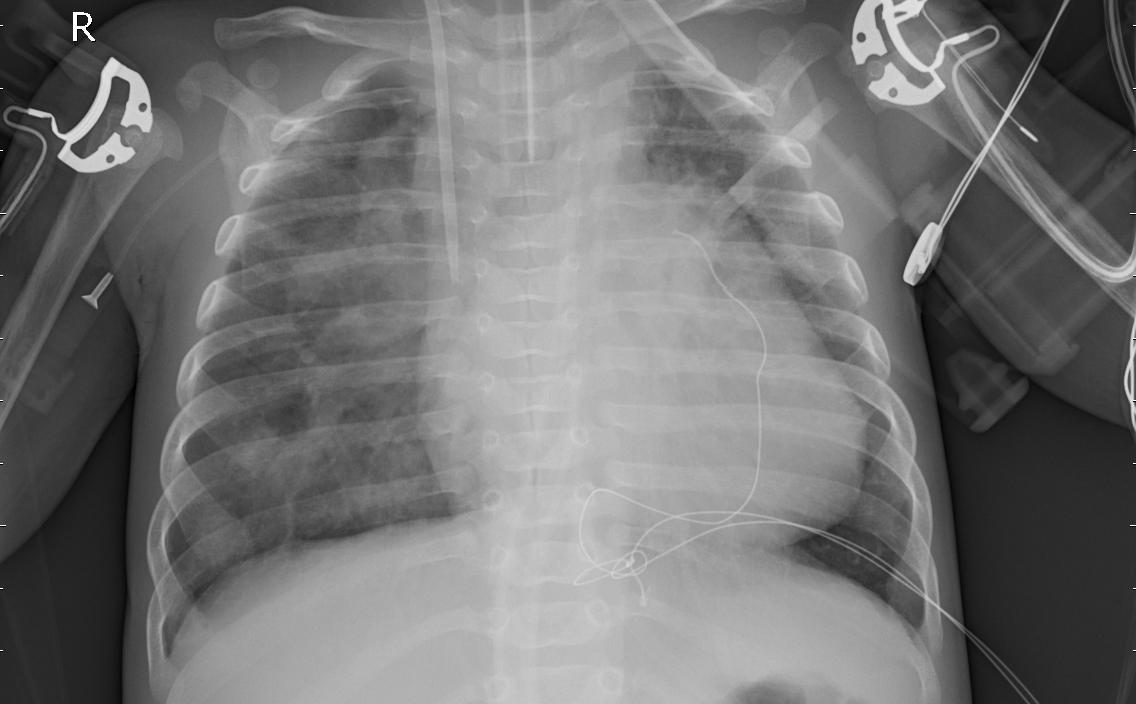
Diagnosis: PNEUMONIA